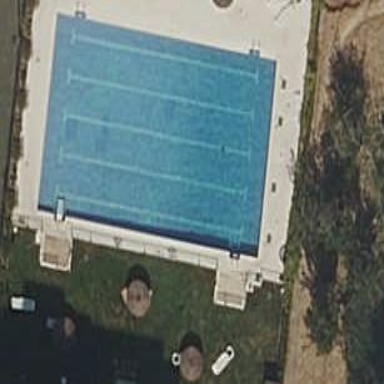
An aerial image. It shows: Swimming pool located in leisure land.